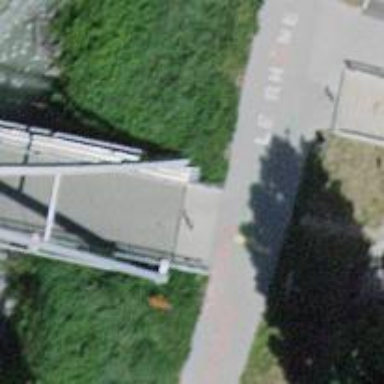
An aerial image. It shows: Truss bridge over cycleway.